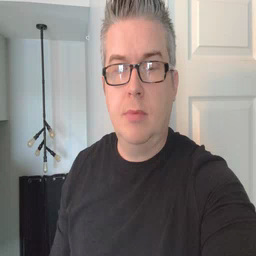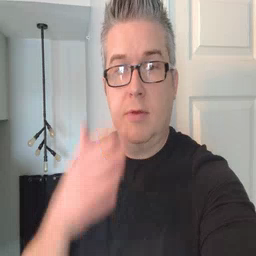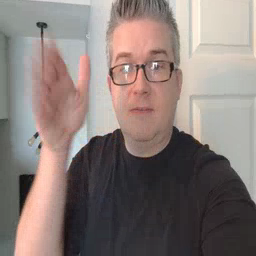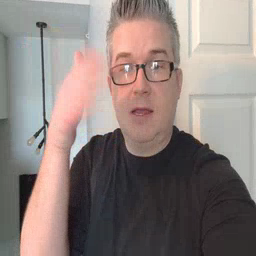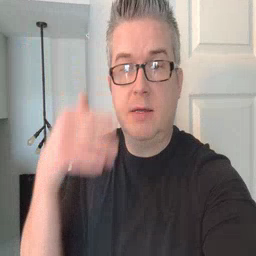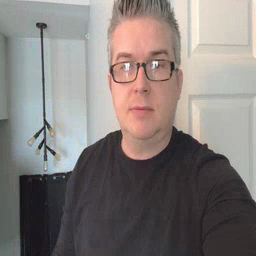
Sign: flag